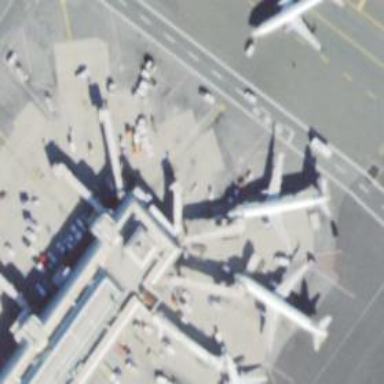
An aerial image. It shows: Airport gate.